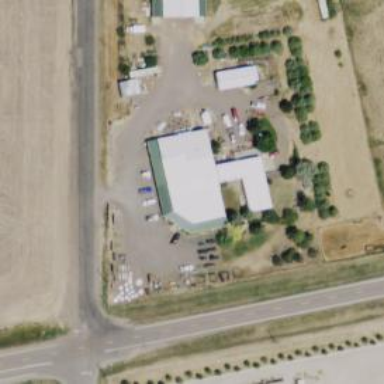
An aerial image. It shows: Retail building hosting agrarian shop.